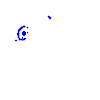
Particle: proton